Field crop: maize
Growth stage: 2
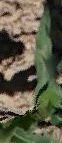
Species: maize